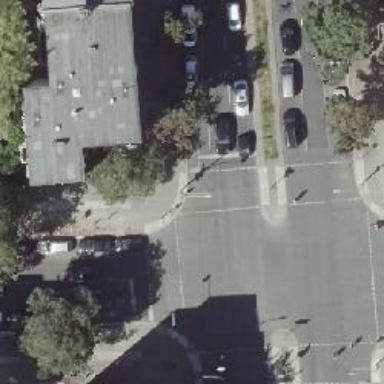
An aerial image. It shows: Road with traffic signals for signaling.